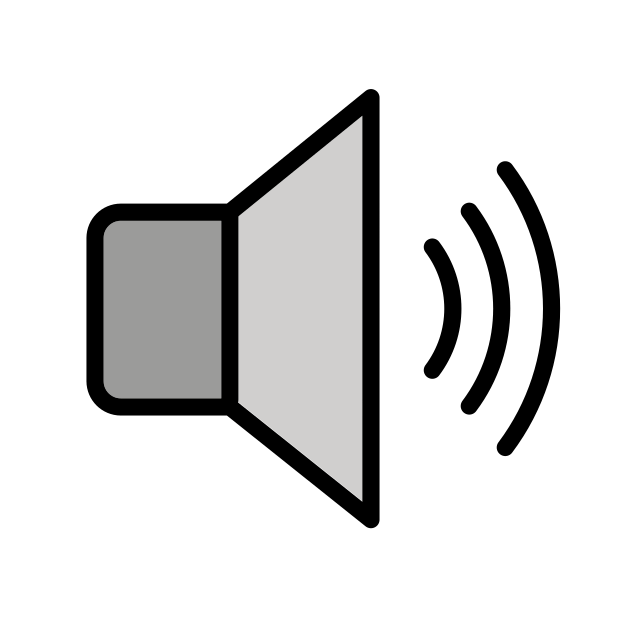
Emoji: 🔊
Name: speaker with three sound waves
Unicode: 0x1f50a